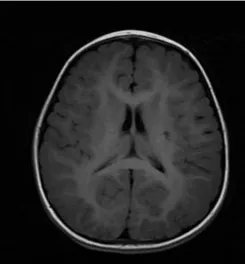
MRI showed lacunar infarction in the left basal ganglia with glial proliferation around in T1-flair.
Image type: radiology (mri)